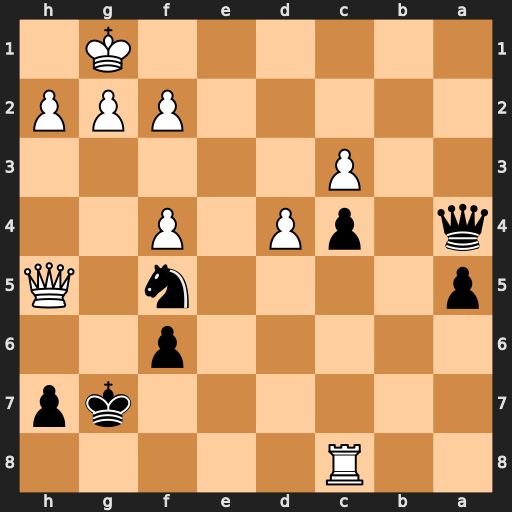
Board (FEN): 2R5/6kp/5p2/p4n1Q/q1pP1P2/2P5/5PPP/6K1
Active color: b
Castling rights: -
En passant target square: -
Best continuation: Qa1+ Qd1 Qxd1#